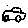
Label: car